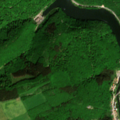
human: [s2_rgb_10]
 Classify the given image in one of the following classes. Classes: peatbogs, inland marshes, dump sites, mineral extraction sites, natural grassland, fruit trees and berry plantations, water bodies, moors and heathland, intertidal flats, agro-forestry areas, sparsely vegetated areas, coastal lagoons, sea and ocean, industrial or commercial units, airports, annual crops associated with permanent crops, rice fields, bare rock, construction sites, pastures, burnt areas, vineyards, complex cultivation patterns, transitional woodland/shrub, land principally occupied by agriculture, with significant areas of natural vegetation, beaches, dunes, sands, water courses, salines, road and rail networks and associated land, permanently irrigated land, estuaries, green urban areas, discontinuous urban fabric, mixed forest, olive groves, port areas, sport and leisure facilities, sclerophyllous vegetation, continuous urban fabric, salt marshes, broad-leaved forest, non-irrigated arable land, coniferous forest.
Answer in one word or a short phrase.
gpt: discontinuous urban fabric, non-irrigated arable land, broad-leaved forest, water bodies